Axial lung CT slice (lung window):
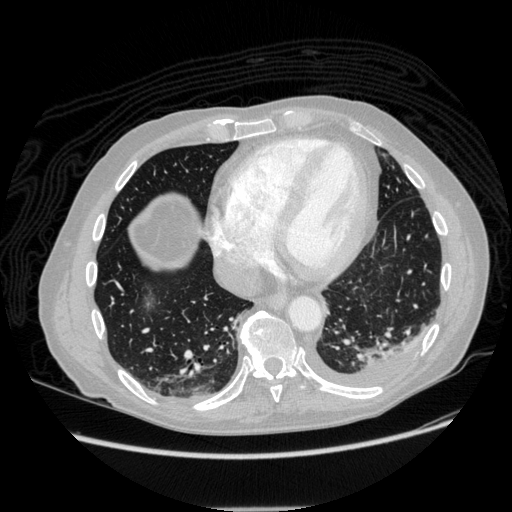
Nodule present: no